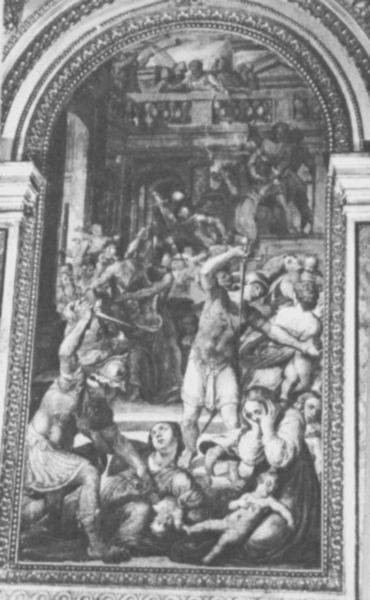
Titel: Massaker der Unschuldigen
Künstler: G.-B. Pozzo
Standort: Rom, S. Maria Maggiore (EU - I - Latium)
Schlagwörter: gemälde, kampf, lendenschurz, mann, nackt, weiß, frauen, menschen, frau, grau, männer, schwarz, szene, säule, säulen, blick, barock, blass, herodes, mord, rahmen, tod, tot, trauer, bild, kirche, kind, kinder, engel, balkon, bogen, pilaster, angst, krieg, ornamente, verzierung, wandgemälde, geländer, höhe, kreuz, balustrade, weinen, hass, schwert, schwerter, getümmel, wei0, helm, rom, sterben, speer, töten, heilig, triumphbogen, bauchmuskeln, nakct, betlehem, männermann, 1765, 1777